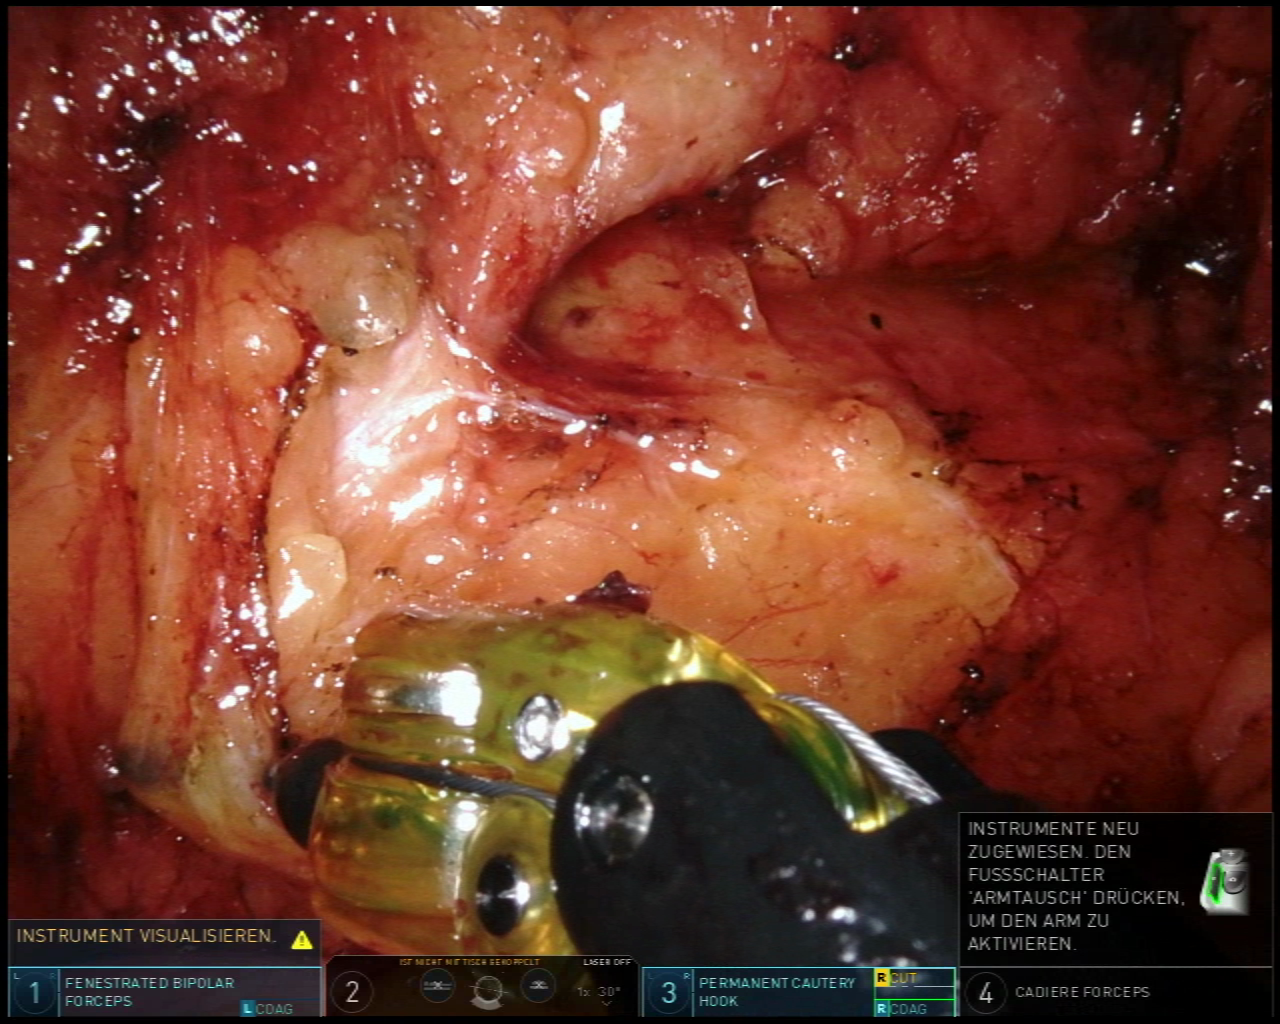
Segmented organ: inferior_mesenteric_artery
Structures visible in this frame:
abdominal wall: no
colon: no
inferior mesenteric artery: yes
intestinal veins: no
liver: no
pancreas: no
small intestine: no
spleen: no
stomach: no
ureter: no
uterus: no
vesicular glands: no